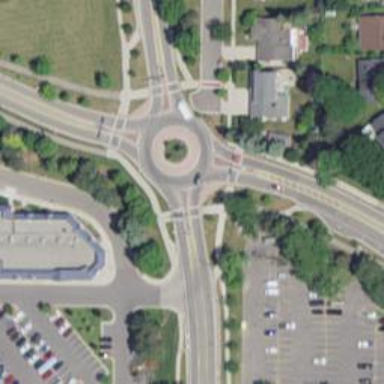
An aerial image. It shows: Traffic island located on footway.